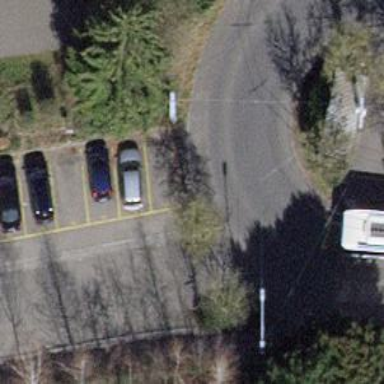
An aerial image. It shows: Bollard barrier.